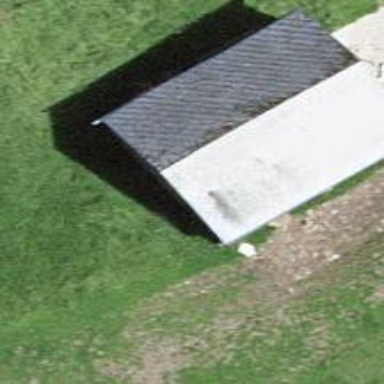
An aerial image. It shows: Farm auxiliary building with gabled roof.